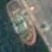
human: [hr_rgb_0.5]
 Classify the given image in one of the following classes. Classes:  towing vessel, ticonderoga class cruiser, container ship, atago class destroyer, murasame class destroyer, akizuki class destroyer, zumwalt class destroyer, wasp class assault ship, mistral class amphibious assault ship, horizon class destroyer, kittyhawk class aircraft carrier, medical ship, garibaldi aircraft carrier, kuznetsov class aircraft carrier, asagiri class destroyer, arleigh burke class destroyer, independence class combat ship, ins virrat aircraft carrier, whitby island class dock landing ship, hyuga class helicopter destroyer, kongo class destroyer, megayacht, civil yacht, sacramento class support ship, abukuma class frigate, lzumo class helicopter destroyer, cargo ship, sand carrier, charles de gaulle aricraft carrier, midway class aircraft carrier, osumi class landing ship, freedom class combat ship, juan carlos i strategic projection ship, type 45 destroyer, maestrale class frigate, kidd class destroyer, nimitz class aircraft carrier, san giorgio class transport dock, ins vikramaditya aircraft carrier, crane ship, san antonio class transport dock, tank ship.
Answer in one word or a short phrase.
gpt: Towing vessel